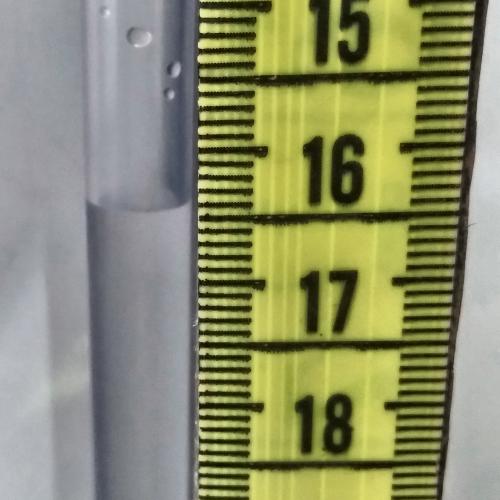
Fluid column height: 16.4 cm